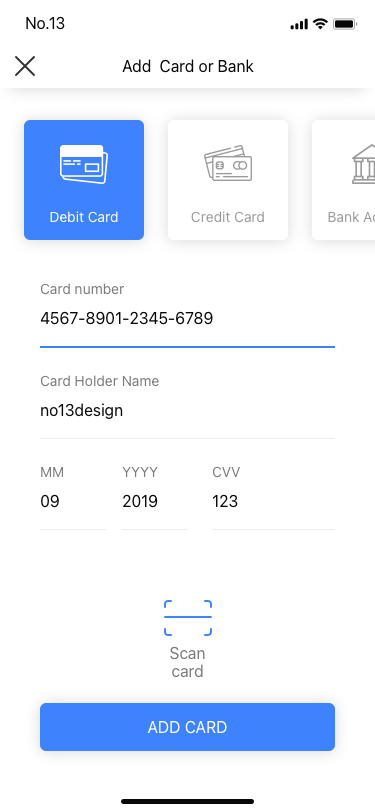
Text in this UI design:
Scan card
4567-8901-2345-6789
Card number
no13design
Card Holder Name
09
MM
2019
YYYY
123
CVV
Debit Card
Credit Card
Bank Account
Add  Card or Bank